Field crop: maize
Growth stage: 2
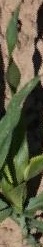
Species: maize